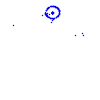
Particle: kaon